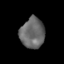
Tissue: skin
Cell type: Epithelial cells
Senescence score: 0.9007
Nuclear area (px): 726
Mean DAPI intensity: 104.795